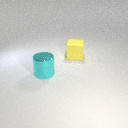
large cyan metal cylinder to the left of large yellow rubber cube